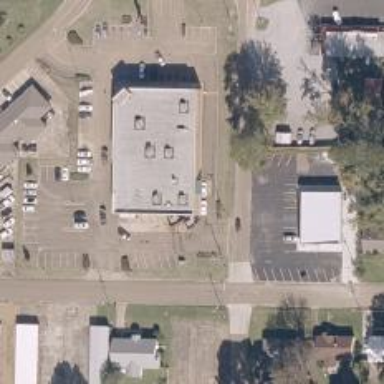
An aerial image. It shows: Pharmacy providing healthcare services.